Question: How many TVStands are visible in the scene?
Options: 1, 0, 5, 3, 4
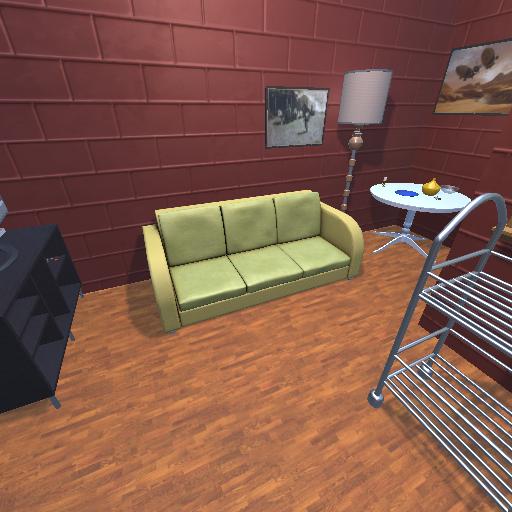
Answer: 1